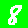
Digit: 8